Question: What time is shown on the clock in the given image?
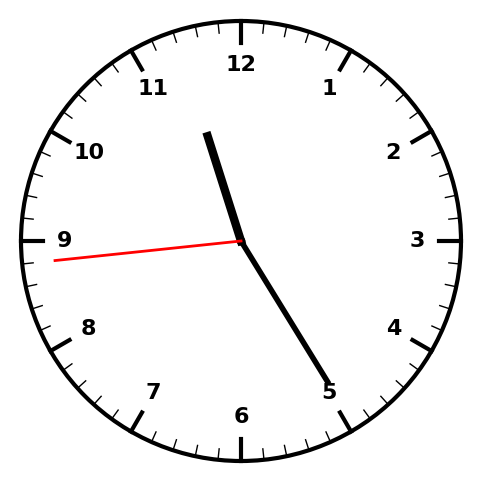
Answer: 11:24:44